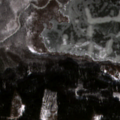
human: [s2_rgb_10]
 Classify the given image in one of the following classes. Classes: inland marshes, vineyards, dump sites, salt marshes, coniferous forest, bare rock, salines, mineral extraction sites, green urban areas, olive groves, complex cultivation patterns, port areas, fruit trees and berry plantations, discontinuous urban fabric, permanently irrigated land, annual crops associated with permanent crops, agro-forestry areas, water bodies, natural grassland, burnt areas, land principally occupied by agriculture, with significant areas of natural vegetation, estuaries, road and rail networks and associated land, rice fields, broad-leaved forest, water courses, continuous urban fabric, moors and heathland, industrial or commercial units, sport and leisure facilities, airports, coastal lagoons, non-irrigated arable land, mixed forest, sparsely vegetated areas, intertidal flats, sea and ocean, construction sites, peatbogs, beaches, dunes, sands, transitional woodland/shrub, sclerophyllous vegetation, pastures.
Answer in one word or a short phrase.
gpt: broad-leaved forest, coniferous forest, mixed forest, transitional woodland/shrub, water bodies